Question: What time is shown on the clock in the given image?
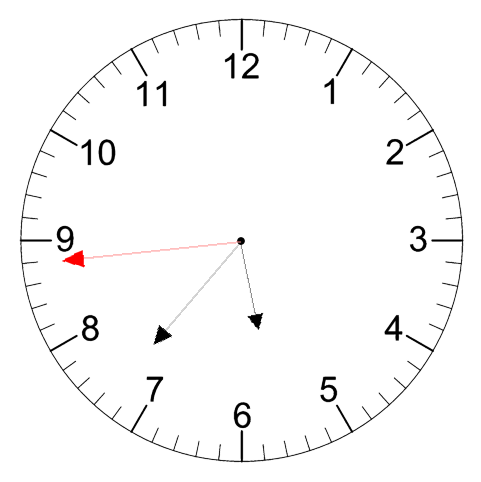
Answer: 05:36:44